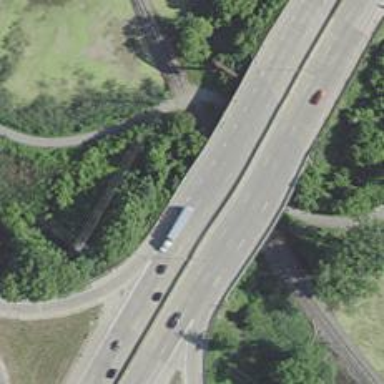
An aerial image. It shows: Bridge over motorway.